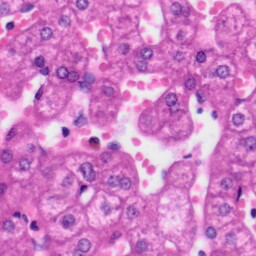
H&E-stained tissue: Liver